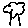
Label: tree